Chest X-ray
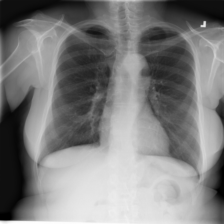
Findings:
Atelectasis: negative
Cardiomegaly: negative
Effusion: negative
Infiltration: negative
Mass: negative
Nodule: negative
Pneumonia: negative
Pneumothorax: negative
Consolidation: negative
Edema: negative
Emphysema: negative
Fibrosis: negative
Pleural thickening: negative
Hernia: negative